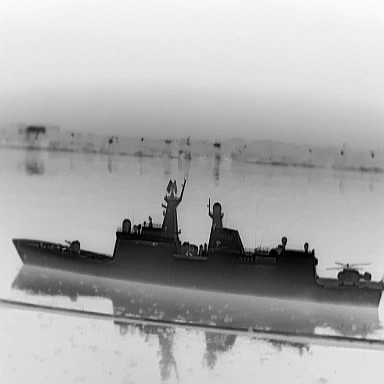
There is a warship in the infrared image.